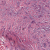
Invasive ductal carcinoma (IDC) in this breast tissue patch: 1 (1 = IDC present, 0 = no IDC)